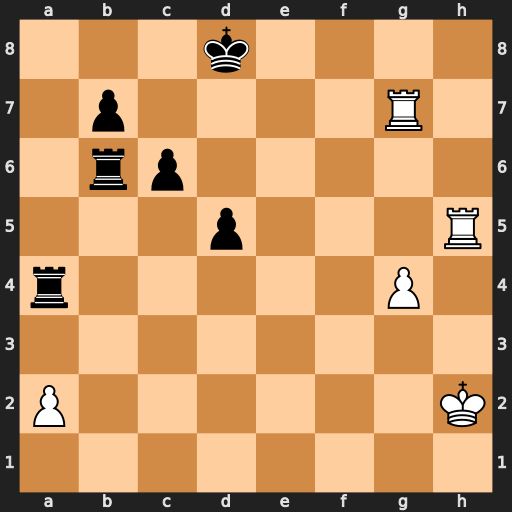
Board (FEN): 3k4/1p4R1/1rp5/3p3R/r5P1/8/P6K/8
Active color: w
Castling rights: -
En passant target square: -
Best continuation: Rh8#